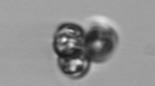
Label: Thalassiosira